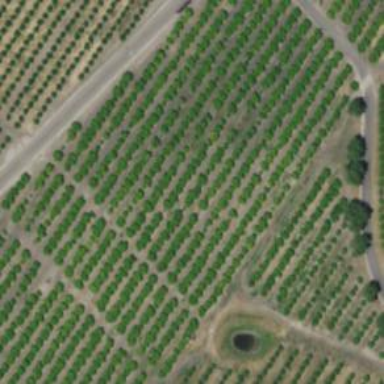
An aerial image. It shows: Orchard.